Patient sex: M
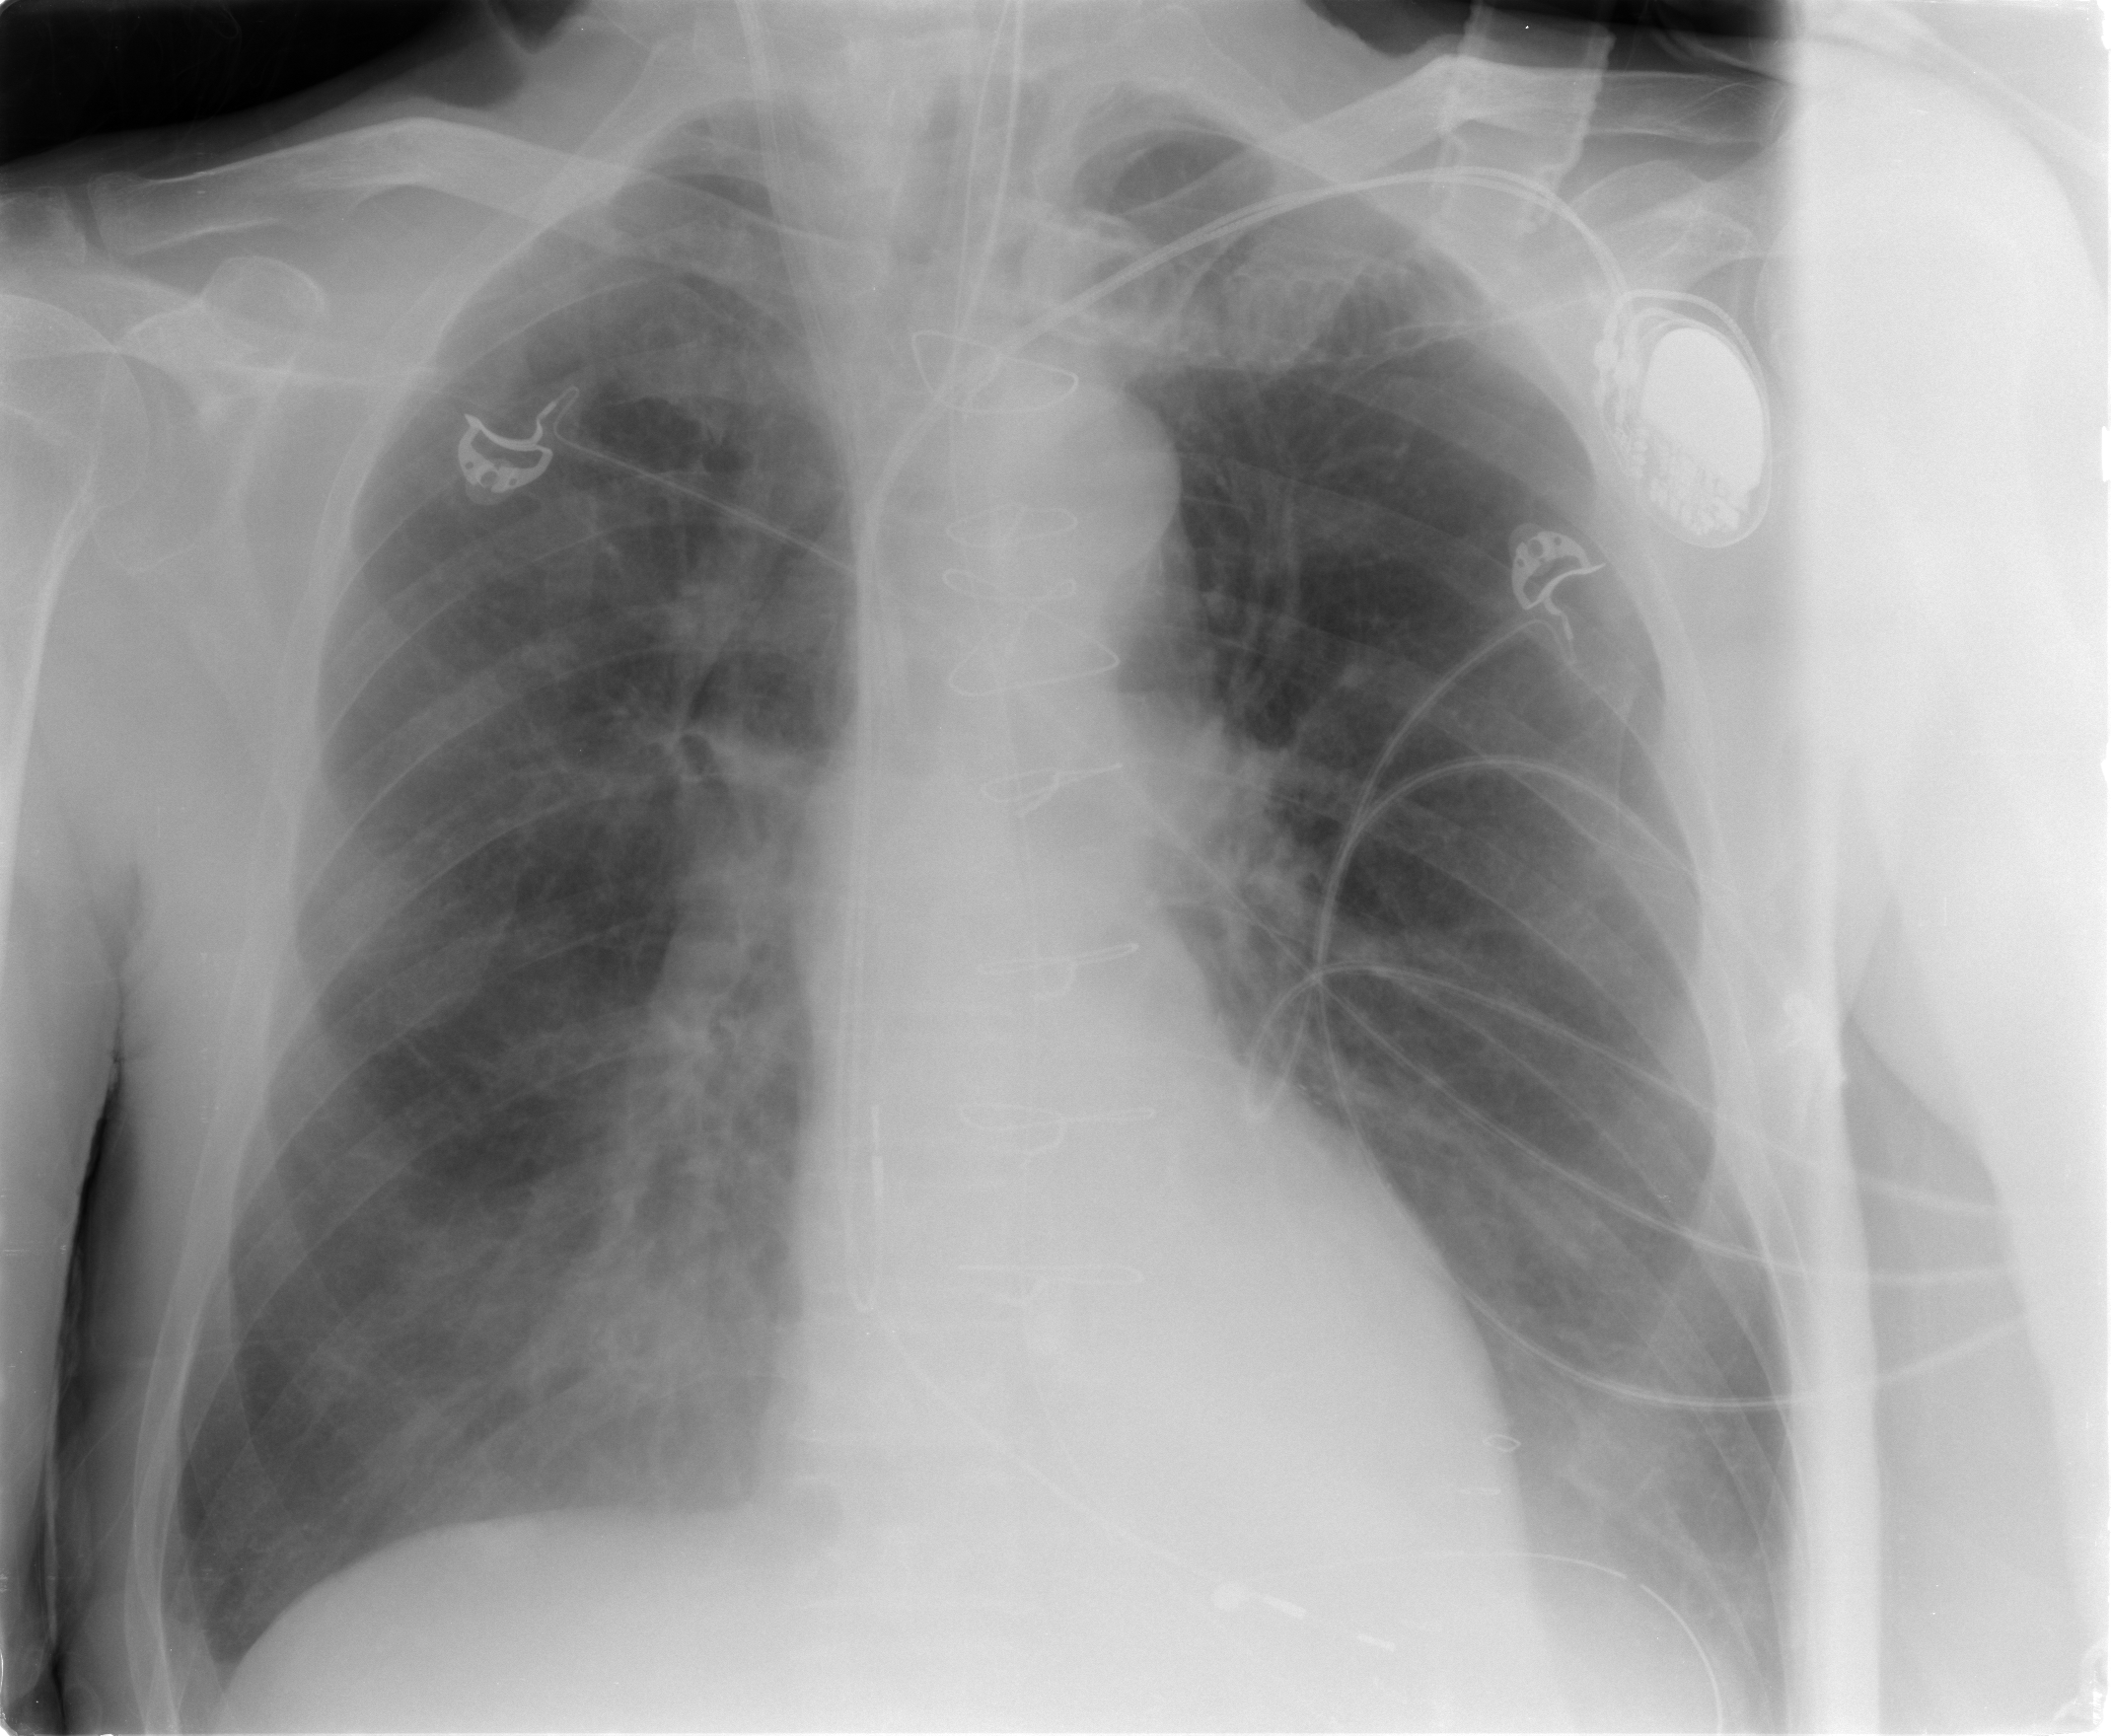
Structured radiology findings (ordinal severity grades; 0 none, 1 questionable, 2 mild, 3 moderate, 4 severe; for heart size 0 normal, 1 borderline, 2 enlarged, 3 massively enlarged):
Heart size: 0
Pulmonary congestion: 2
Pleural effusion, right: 2
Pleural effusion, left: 2
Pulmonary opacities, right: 0
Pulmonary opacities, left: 0
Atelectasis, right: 2
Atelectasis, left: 2